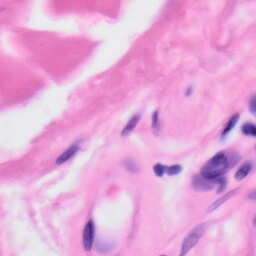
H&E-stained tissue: Skin